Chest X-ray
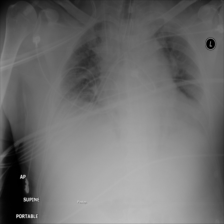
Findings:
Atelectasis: negative
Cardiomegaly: negative
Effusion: negative
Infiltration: negative
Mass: negative
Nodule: negative
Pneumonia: negative
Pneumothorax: negative
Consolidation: negative
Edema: negative
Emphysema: negative
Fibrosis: negative
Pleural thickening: negative
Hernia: negative